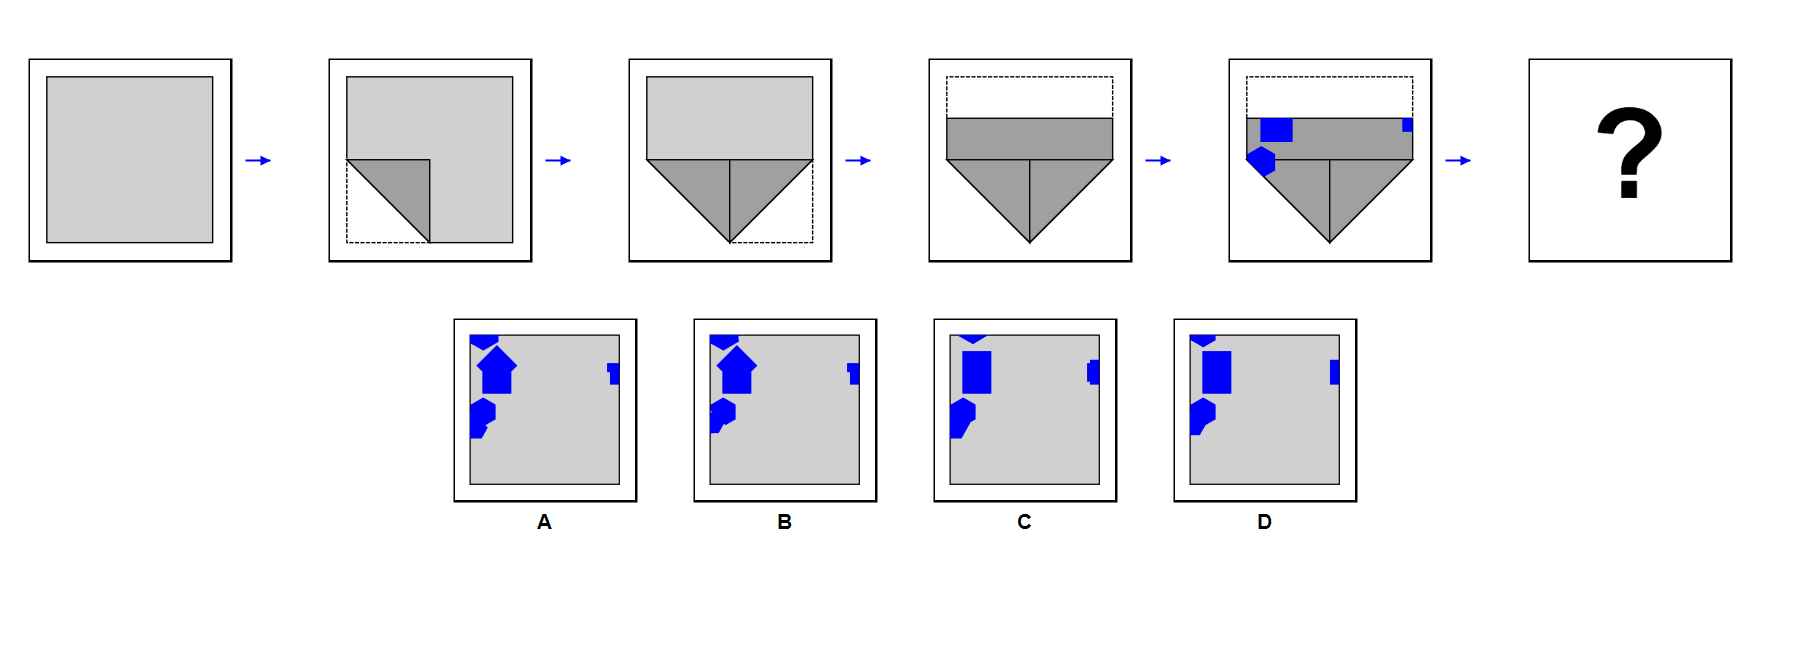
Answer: D